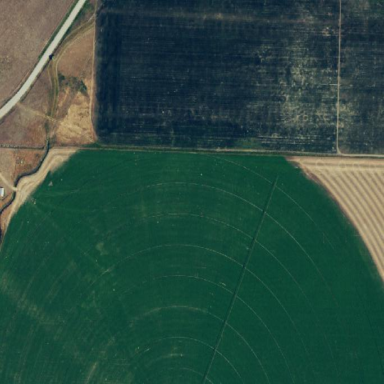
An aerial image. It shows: Farmland with pivot irrigation system.